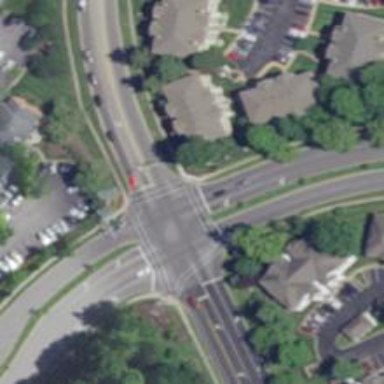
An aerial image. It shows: Marked crossing on footway.